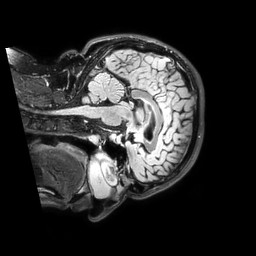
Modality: FLAIR
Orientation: sagittal
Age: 25
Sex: male
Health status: healthy
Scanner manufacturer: philips
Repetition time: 4.8 s
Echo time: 0.2918 s